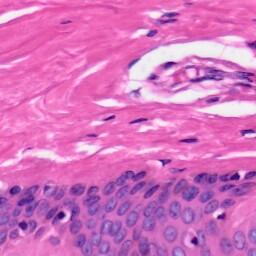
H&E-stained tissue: Skin